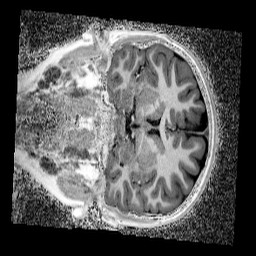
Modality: UNIT1_denoised
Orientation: coronal
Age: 9
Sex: male
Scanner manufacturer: siemens
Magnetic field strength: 3 T
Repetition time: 4 s
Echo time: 0.00299 s